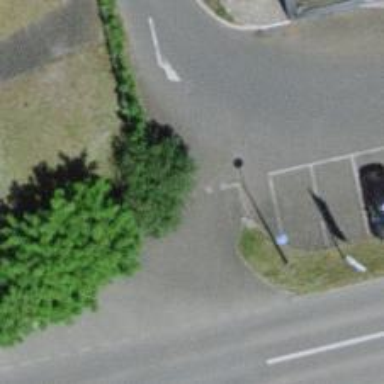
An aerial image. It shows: Bollard barrier.